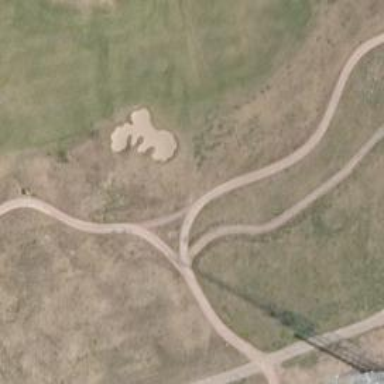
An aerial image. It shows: Path used for both walking and golf.